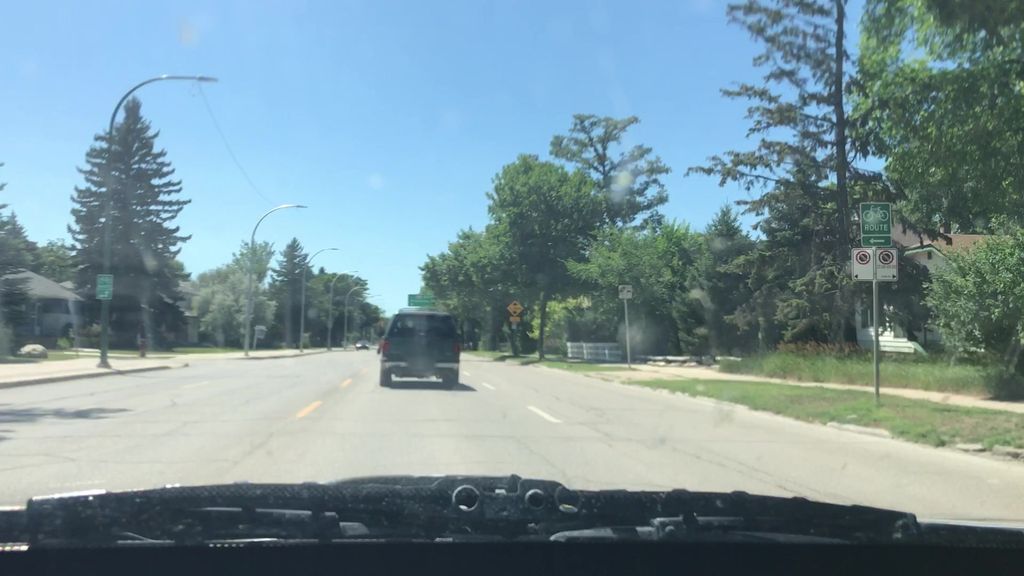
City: winnipeg